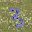
Label: 3